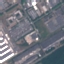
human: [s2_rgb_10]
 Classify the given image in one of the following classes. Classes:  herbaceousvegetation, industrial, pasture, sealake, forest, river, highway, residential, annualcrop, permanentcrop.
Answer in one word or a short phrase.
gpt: Industrial